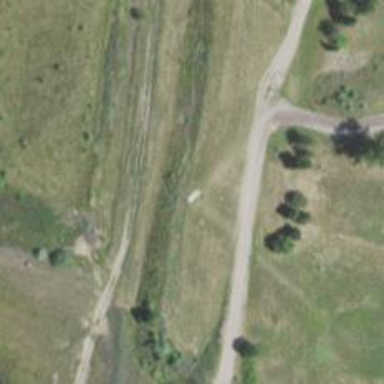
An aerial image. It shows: Disc golf tee area.